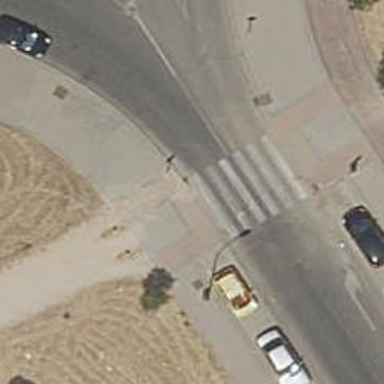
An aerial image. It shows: Uncontrolled crossing on the road.